Aerial crown-view tile of a tropical tree (Barro Colorado Island, Panama), acquired 20240918:
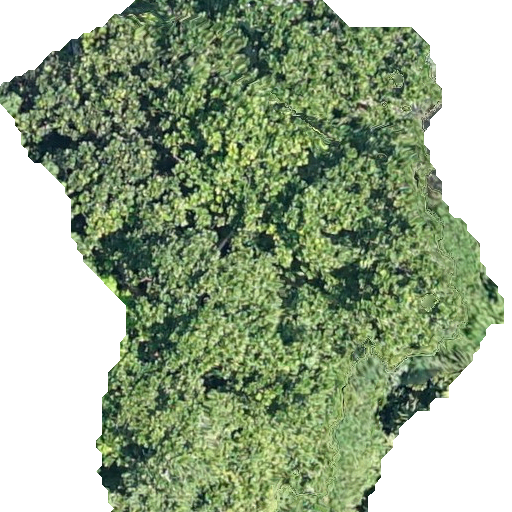
Species: Anacardium excelsum
GBIF accepted scientific name: Anacardium excelsum
Crown area: 301.998 m²